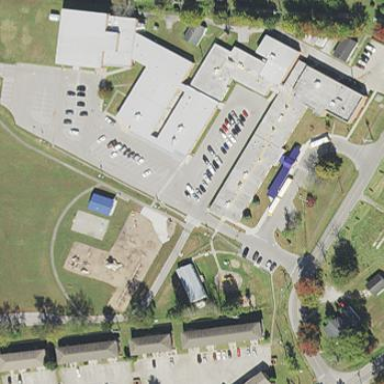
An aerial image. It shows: School.